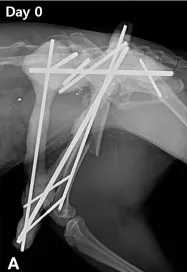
Postoperative serial radiographic views of the left femur. (A) Lateromedial radiograph acquired immediately after surgery shows good alignment and normal length of the left femur with trans-articular external skeletal fixation of the hip and a tied-in intramedullary pin.
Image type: radiology (x_ray)